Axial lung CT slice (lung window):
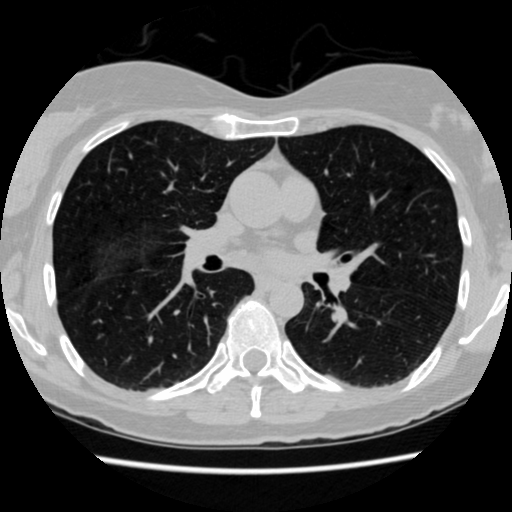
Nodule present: no